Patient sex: M
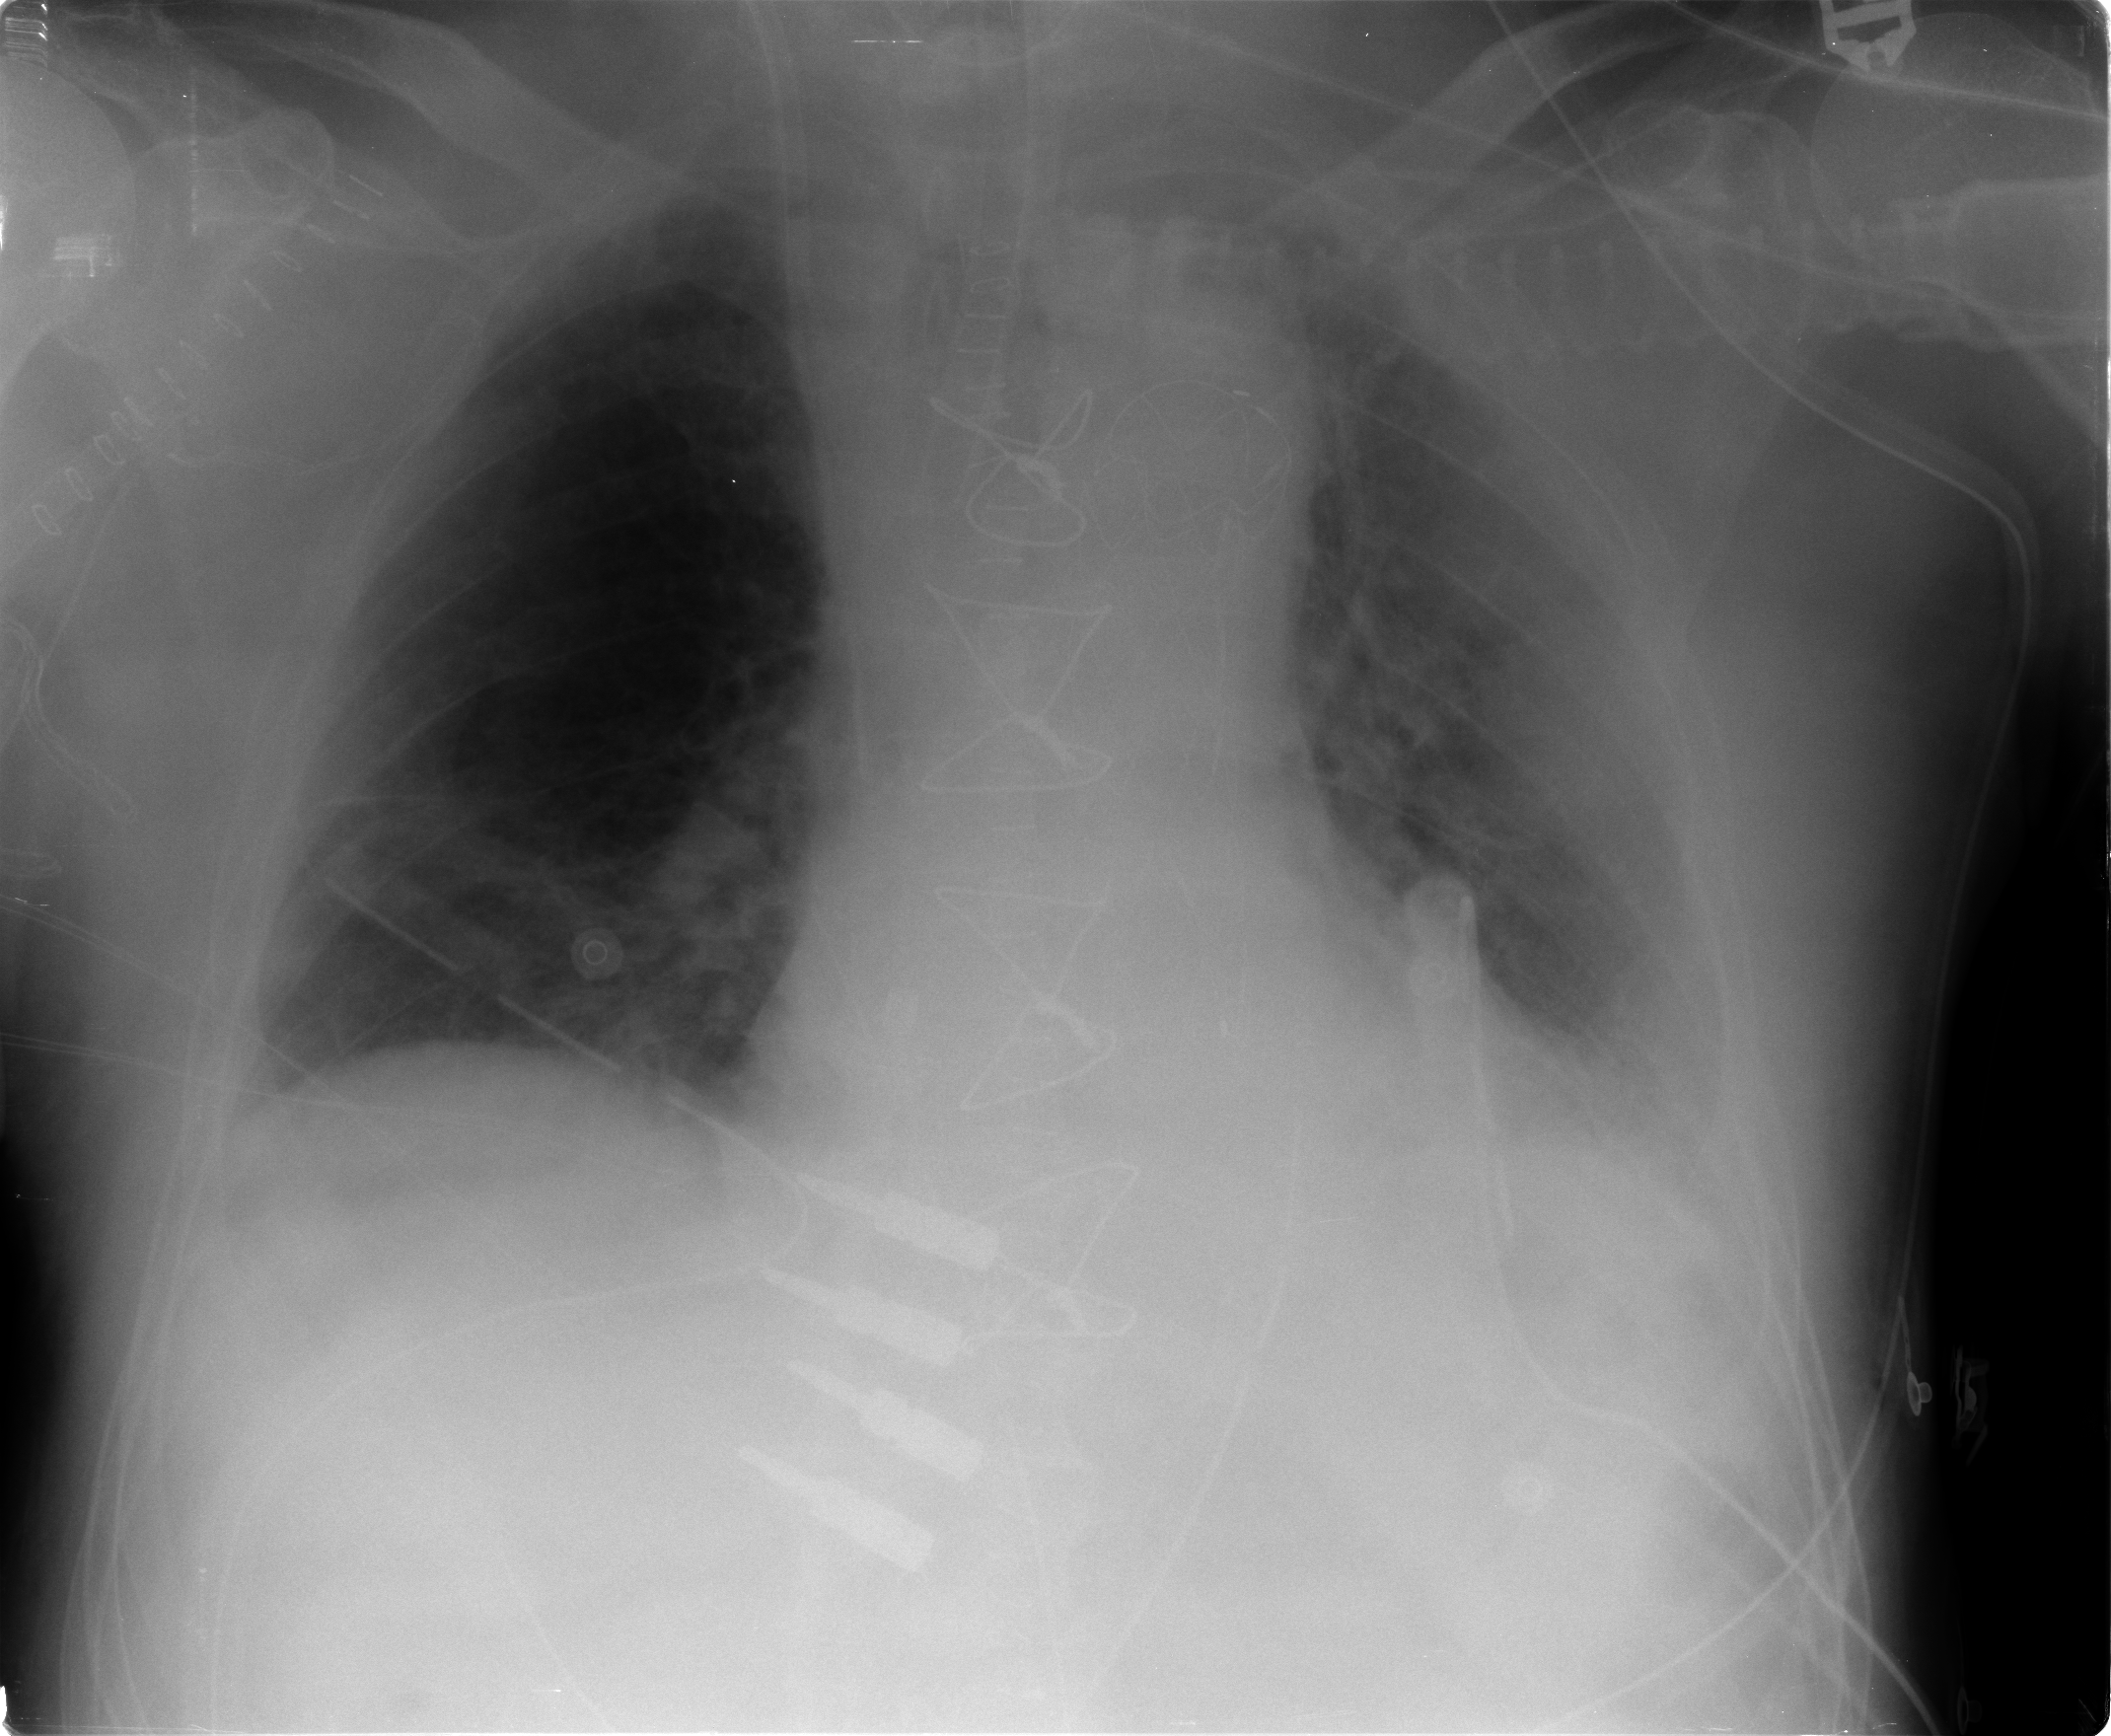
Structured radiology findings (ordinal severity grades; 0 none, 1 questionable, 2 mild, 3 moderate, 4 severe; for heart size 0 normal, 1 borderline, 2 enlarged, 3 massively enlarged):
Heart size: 2
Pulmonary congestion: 0
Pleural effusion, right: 0
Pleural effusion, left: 2
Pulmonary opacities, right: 0
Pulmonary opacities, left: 2
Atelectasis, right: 2
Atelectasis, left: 2